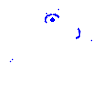
Particle: pion